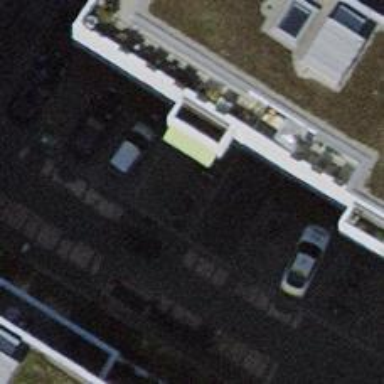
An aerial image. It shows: Bicycle parking area with stands.